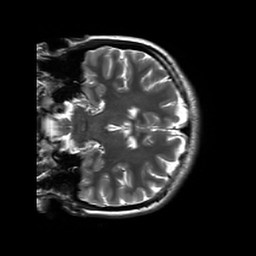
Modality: T2w
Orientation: coronal
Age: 22
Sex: female
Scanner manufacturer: siemens
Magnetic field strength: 3 T
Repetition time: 8.53 s
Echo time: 0.091 s